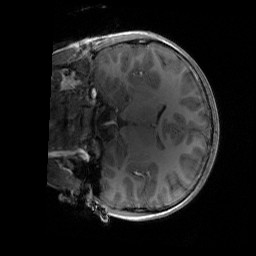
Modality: T1w
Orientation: coronal
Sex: male
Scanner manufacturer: siemens
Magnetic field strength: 3 T
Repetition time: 1.9 s
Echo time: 0.00243 s